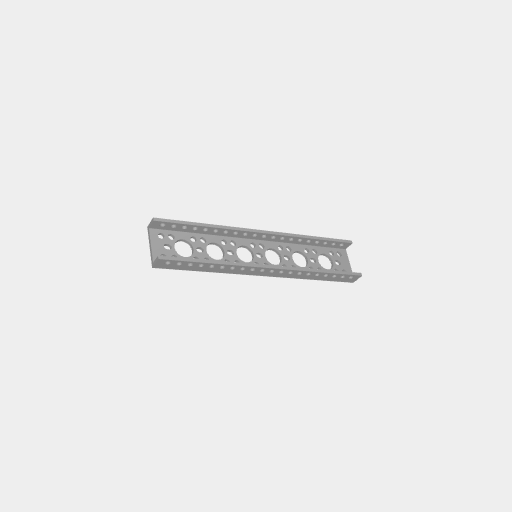
Part: MiniLowSideUChannel6H